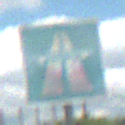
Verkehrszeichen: Autobahn
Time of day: Midday
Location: Outdoor (Nature)
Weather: PartlyCloudy
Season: NotSpecified
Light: Natural